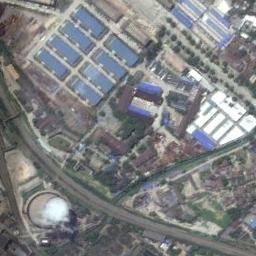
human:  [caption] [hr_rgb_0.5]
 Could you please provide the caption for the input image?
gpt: There are four thermal power stations, and two of them on the left are emitting smoke .

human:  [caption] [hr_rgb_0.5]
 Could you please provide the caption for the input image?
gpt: In the thermal power plant there are plants and machinery, and a cooling tower is steaming .

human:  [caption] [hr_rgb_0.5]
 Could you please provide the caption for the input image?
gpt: There are many buildings next to the thermal power station .

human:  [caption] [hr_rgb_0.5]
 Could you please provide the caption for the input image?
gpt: The thermal power station is next to some buildings and trees .

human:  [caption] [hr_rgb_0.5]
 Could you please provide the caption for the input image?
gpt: There are some blue buildings on the thermal power station .